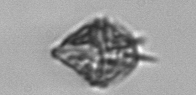
Label: Protoperidinium